Question: I am creating a figure in qqplot and ran into numerous limitations given my improper data structure. I have been learning 'melt' with modest successes, but hit a wall earlier today and thus the post...
Here are my data:
'''
Data <- structure(list(IndID = 1:21, Area = structure(c(1L, 1L, 1L, 1L,
1L, 1L, 1L, 2L, 2L, 2L, 2L, 2L, 2L, 2L, 2L, 2L, 3L, 3L, 3L, 3L,
3L), .Label = c("AAA", "BBB", "CCC"), class = "factor"), ObsVal = c(1.41284403669725,
1.62790697674419, 1.75, 1.66666666666667, 2.43870967741935, 1.44827586206897,
1.14925373134328, 1.97492163009404, 1.3202846975089, 2.16176470588235,
1.04347826086957, 0.886075949367089, 1.07142857142857, 1.70588235294118,
0.736842105263158, 0.92831541218638, 2.3489932885906, 1.19298245614035,
1.77333333333333, 1.5092936802974, 1.09375), PredOne = c(1.79816513761468,
1.69302325581395, 1.3125, 1.66666666666667, 1.58064516129032,
1.49655172413793, 1.35820895522388, 1.75548589341693, 1.54448398576512,
2.26470588235294, 0.971014492753623, 0.974683544303797, 1.19642857142857,
1.14705882352941, 0.7, 0.92831541218638, 1.69127516778523, 1.63157894736842,
1.58666666666667, 0.936802973977695, 1.3125), PredOneSE = c(0.223991010436964,
0.157266749617986, 0.26685283856462, 0.279490729147869, 0.217964053891366,
0.183190936591734, 0.247680519057338, 0.139883305737923, 0.138095727169982,
0.229908170921439, 0.0958135248131566, 0.119418717242245, 0.110103432730496,
0.147639754039624, 0.126097806088354, 0.115507093629184, 0.181420305238205,
0.0996366549877819, 0.247829674731325, 0.121267372297112, 0.305724781523581
), PredTwo = c(NA, NA, NA, NA, NA, NA, NA, 1.68965517241379,
1.37010676156584, 1.95588235294118, 1.21739130434783, 1.04113924050633,
1.16071428571429, 1.79411764705882, 0.921052631578947, 1.07885304659498,
1.59731543624161, 1.15789473684211, 1.4, 0.884758364312268, 1.09375
), PredTwoSE = c(NA, NA, NA, NA, NA, NA, NA, 0.139757218234836,
0.139437440563685, 0.230049935329134, 0.100384450568462, 0.120136555331195,
0.108827344413171, 0.160200199902538, 0.129061017287195, 0.118592278416655,
0.181692974138931, 0.10539741014593, 0.250638082175034, 0.116275618418844,
0.328923912088501), PredThree = c(1.15596330275229, 1.5953488372093,
1.3125, 1.44444444444444, 1.4, 1.30344827586207, 1.25373134328358,
NA, NA, NA, NA, NA, NA, NA, NA, NA, 1.50335570469799, 1.05263157894737,
1.30666666666667, 0.83271375464684, 1.09375), PredThreeSE = c(0.217917157594837,
0.156690895211124, 0.265747120521213, 0.283879122849779, 0.211186596624607,
0.185731296470196, 0.250576068630065, NA, NA, NA, NA, NA, NA,
NA, NA, NA, 0.182610106475943, 0.104015282782907, 0.251314706554144,
0.115476874855973, 0.326509616387012), PredFour = c(1.92660550458716,
1.72558139534884, 1.53125, 1.66666666666667, 2.21290322580645,
1.5448275862069, 1.46268656716418, 1.8871473354232, 1.54448398576512,
2.47058823529412, 1.34782608695652, 1.15189873417722, 1.30357142857143,
2, 1.03157894736842, 1.17921146953405, NA, NA, NA, NA, NA), PredFourSE = c(0.220294176796081,
0.15685192799583, 0.203552293443519, 0.282184484298284, 0.232052930820242,
0.18341190292051, 0.245852887002432, 0.13924415405254, 0.13892122505451,
0.226280189300754, 0.100441922715917, 0.124327614845589, 0.108785137191018,
0.16032552882793, 0.12815531922484, 0.117223056201348, NA, NA,
NA, NA, NA)), .Names = c("IndID", "Area", "ObsVal", "PredOne",
"PredOneSE", "PredTwo", "PredTwoSE", "PredThree", "PredThreeSE",
"PredFour", "PredFourSE"), row.names = c(1L, 2L, 3L, 4L, 5L,
6L, 7L, 8L, 10L, 12L, 13L, 14L, 15L, 16L, 18L, 19L, 21L, 22L,
24L, 25L, 26L), class = "data.frame")
'''
The head of which looks like this
'''
IndID Area ObsVal PredOne PredOneSE PredTwo PredTwoSE PredThree PredThreeSE PredFour
1 1 AAA 1.412844 1.798165 <PHONE> NA NA 1.155963 <PHONE> 1.926606
2 2 AAA 1.627907 1.693023 <PHONE> NA NA 1.595349 <PHONE> 1.725581
3 3 AAA 1.750000 1.312500 <PHONE> NA NA 1.312500 <PHONE> 1.531250
4 4 AAA 1.666667 1.666667 <PHONE> NA NA 1.444444 <PHONE> 1.666667
5 5 AAA 2.438710 1.580645 <PHONE> NA NA 1.400000 <PHONE> 2.212903
6 6 AAA 1.448276 1.496552 <PHONE> NA NA 1.303448 <PHONE> 1.544828
PredFourSE
1 <PHONE>
2 <PHONE>
3 <PHONE>
4 <PHONE>
5 <PHONE>
6 <PHONE>
'''
I have 21 individuals (IndID 1:21) across three different areas (AAA:CCC). For each individual there is an observed value and four different predictions,each of which has an SE. In some instances, there are no (NA) prediction or SE (this is on purpose).
With the code below (ugly and long I know!):
'''
#Make the columns with NA numeric
Data$PredTwo<- as.numeric(Data$PredTwo)
Data$PredThree<- as.numeric(Data$PredThree)
Data$PredFour<- as.numeric(Data$PredFour)
Data$PredOneSE<- as.numeric(Data$PredOneSE)
Data$PredTwoSE<- as.numeric(Data$PredTwoSE)
Data$PredThreeSE<- as.numeric(Data$PredThreeSE)
#Make figure
DataFig <- ggplot(Data)+
geom_point(aes(x=factor(IndID), y=PredOne, color=Area),size=3, shape=1)+
geom_errorbar(aes(x=IndID, ymin=PredOne-PredOneSE, ymax=PredOne+PredOneSE, color=Area), width=.4, lty = 1, cex=0.75)+
geom_point(aes(x=IndID, y=PredTwo), color = "red", size=3,shape=1)+
geom_errorbar(aes(x=IndID, ymin=PredTwo-PredTwoSE, ymax=PredTwo+PredTwoSE, ),width=.4, color = "red", lty = 2, cex=0.75)+
geom_point(aes(x=IndID, y=PredThree),color = "blue", size=3,shape=1)+
geom_errorbar(aes(x=IndID, ymin=PredThree-PredThreeSE, ymax=PredThree+PredThreeSE),width=.4, color = "blue", lty = 2, cex=0.75)+
geom_point(aes(x=IndID, y=PredFour),color = "darkgreen", size=3,shape=1)+
geom_errorbar(aes(x=IndID, ymin=PredFour-PredFourSE, ymax=PredFour+PredFourSE),width=.4, color = "darkgreen", lty = 2, cex=0.75)+
geom_point(aes(x=IndID, y=ObsVal, color = Area), size=14,shape="*")+
scale_color_manual(values=c("red","blue","darkgreen"),labs(fill="Study
Area"))+
theme(axis.text.x=element_text(angle=30, hjust=1))
DataFig
'''
I can produce the following figure:

While this is close to what I want, the poor data structure leaves me with limitations. I am trying to:
1) include 'linetype' as an 'aes()' argument so they can be included in a legend. I want PredOne to have a solid line and PredTwo : PredFour to have dotted lines.
2) 'dodge' the points and error bars so that they are not overlapping. For each Area there are three Predictions. I am trying to get PredOne (the solid line) as the center and the two other predictions for each Area 'dodge'-d to the right and left.
I posted a similar question yesterday, <URL> suggestions by @Henrik to a larger data set with more estimates.
Any suggestions on how to salvage the above code, or more effectively use 'melt'would be greatly appreciated.
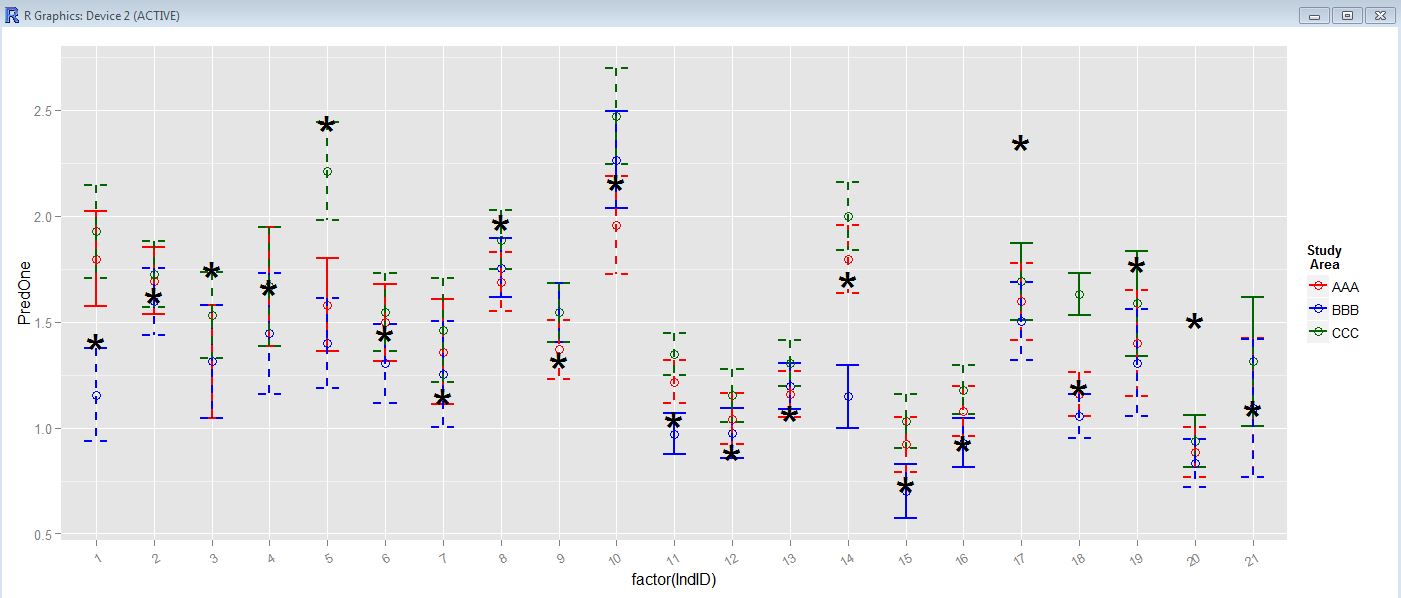
Answer: To answer the first part of your question, regarding data structure, you have to use melt twice:
'''
library(reshape2)
d1 <- melt(Data,id=1:3, measure=c(4,6,8,10))
d2 <- melt(Data,id=1:3, measure=c(5,7,9,11))
data.melt = data.frame(d1,se=d2[[5]])
head(data.melt)
# IndID Area ObsVal variable value se
# 1 1 AAA 1.412844 PredOne 1.798165 <PHONE>
# 2 2 AAA 1.627907 PredOne 1.693023 <PHONE>
# 3 3 AAA 1.750000 PredOne 1.312500 <PHONE>
# 4 4 AAA 1.666667 PredOne 1.666667 <PHONE>
# 5 5 AAA 2.438710 PredOne 1.580645 <PHONE>
# 6 6 AAA 1.448276 PredOne 1.496552 <PHONE>
'''
This gives you a data frame with a column, 'variable' that identifies the type of prediction ('PredOne' to 'PredFour'), and has separate columns for the value and se.
Regarding the second part, you can come close with just this:
'''
ggplot(data.melt) +
geom_point(aes(x=IndID, y=ObsVal), size=3)+
geom_point(aes(x=IndID, y=value, color=Area))+
geom_errorbar(aes(x=IndID, ymax=value+se, ymin=value-se,
color=Area, linetype=variable), width=.5 )+
scale_linetype_manual(values=c(1,2,2,2))
'''

This doesn't have the error bars dodged, but with this many ID's, dodging creates an extremely busy and confusing plot. I'd urge you to consider faceting instead:
'''
ggplot(data.melt) +
geom_point(aes(x=IndID, y=ObsVal), size=3)+
geom_point(aes(x=IndID, y=value, color=Area))+
geom_errorbar(aes(x=IndID, ymax=value+se, ymin=value-se, color=Area),
width=.5 )+
facet_grid(variable~.)
'''

(Response to OP's comment)
So this deos what you want, I think. The basic idea is to add a dodge column and use it to offset the aesthetic mapping for x.
'''
data.melt$dodge <- 0
data.melt[data.melt$variable=="PredTwo",]$dodge=-0.2
data.melt[data.melt$variable=="PredThree",]$dodge=+0.2
data.melt[data.melt$variable=="PredFour",]$dodge=-0.2
data.melt[data.melt$variable=="PredFour" & data.melt$Area=="BBB",]$dodge=+0.2
ggplot(data.melt) +
geom_point(aes(x=IndID, y=ObsVal), size=3)+
geom_point(aes(x=IndID+dodge, y=value, color=Area))+
geom_errorbar(aes(x=IndID+dodge, ymax=value+se, ymin=value-se,
color=Area, linetype=variable), width=.1)+
scale_linetype_manual(values=c(1,2,2,2))+
facet_wrap(~Area,scales="free",ncol=1)+
scale_x_continuous(breaks=unique(data.melt$IndID))
'''